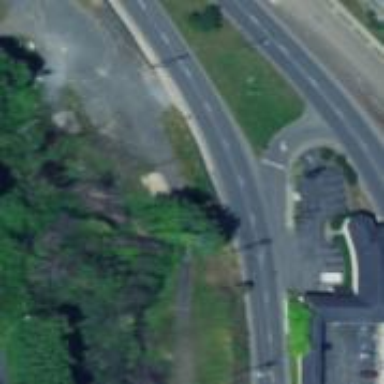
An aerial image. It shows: Asphalt road classified as trunk highway.